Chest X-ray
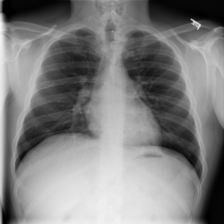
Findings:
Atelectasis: negative
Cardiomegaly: negative
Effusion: negative
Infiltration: negative
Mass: negative
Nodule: negative
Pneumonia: negative
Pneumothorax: negative
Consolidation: negative
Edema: negative
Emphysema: negative
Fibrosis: negative
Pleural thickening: negative
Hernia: negative